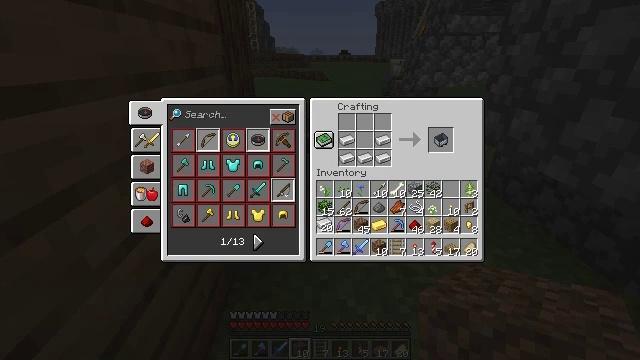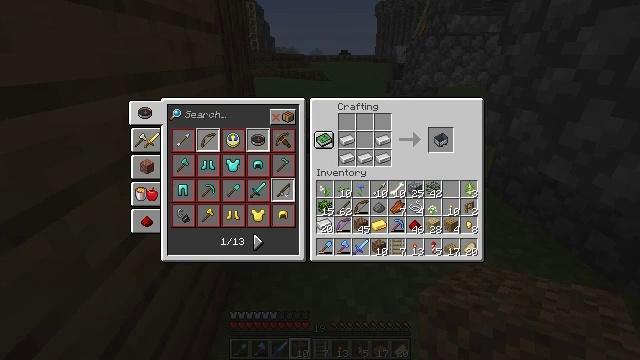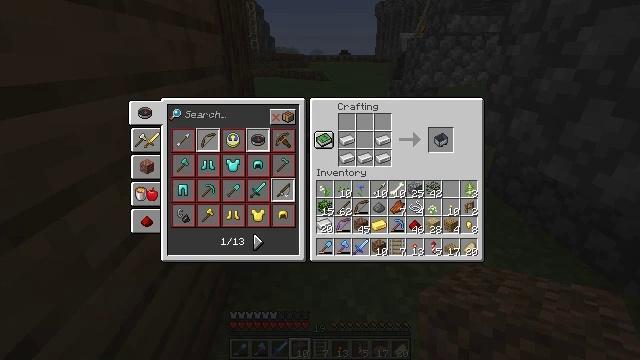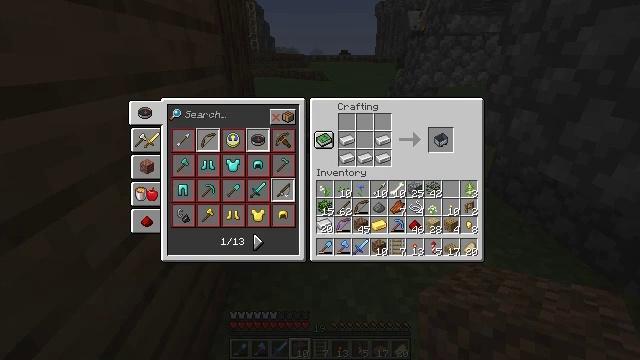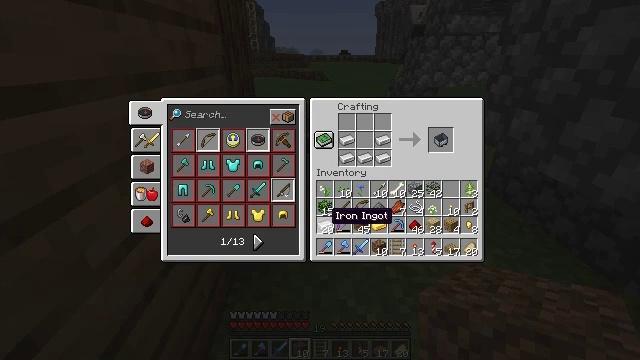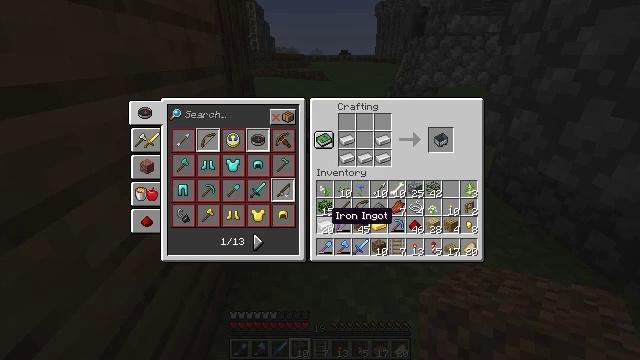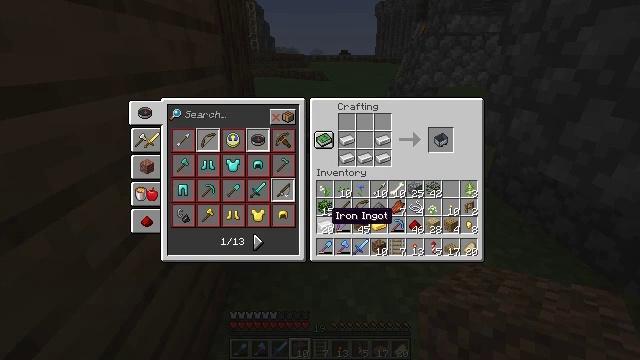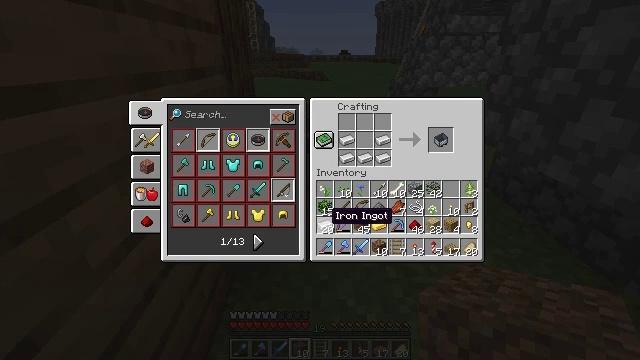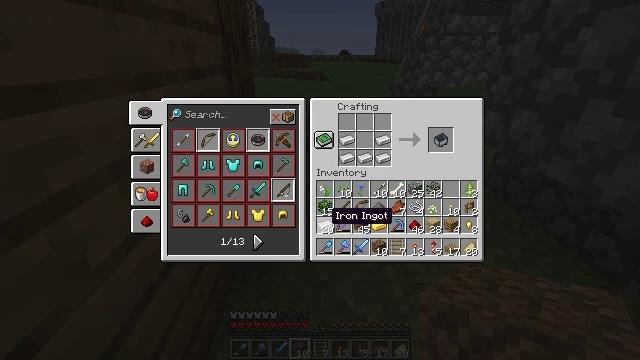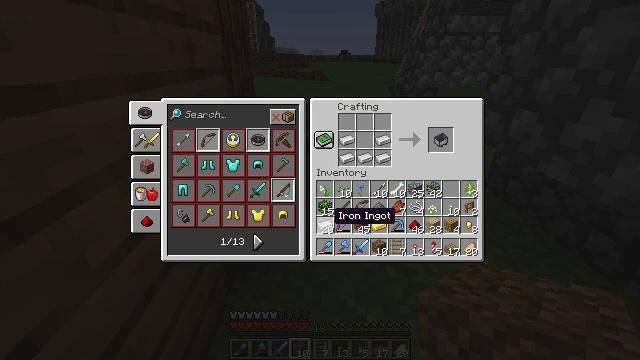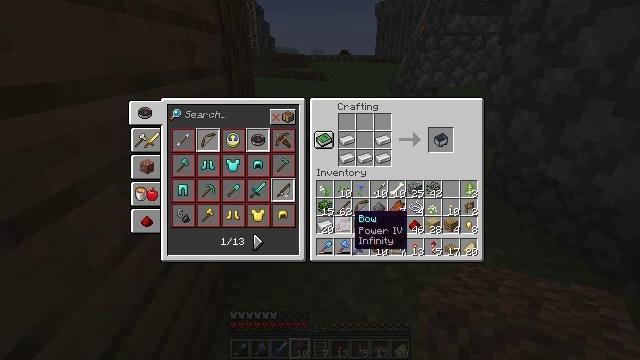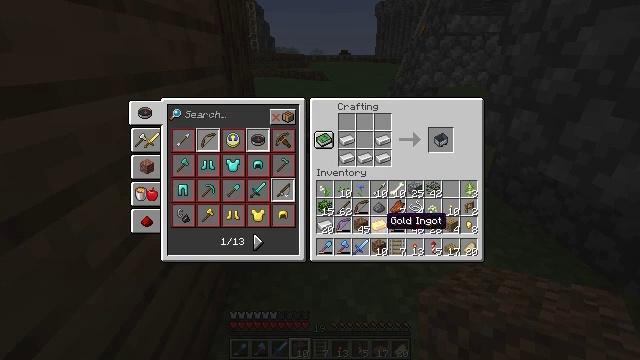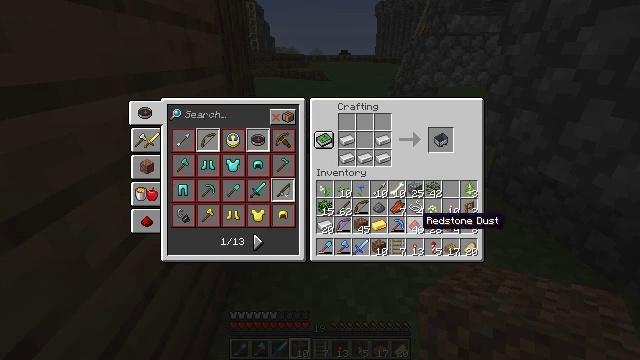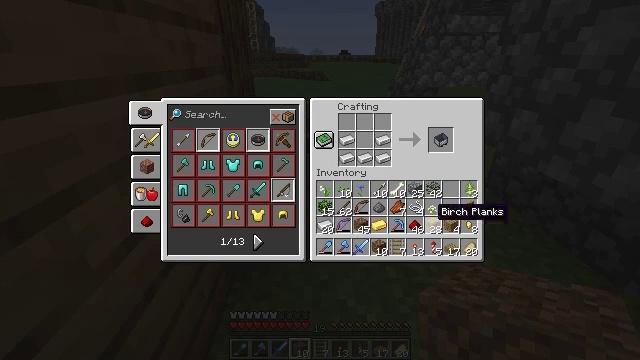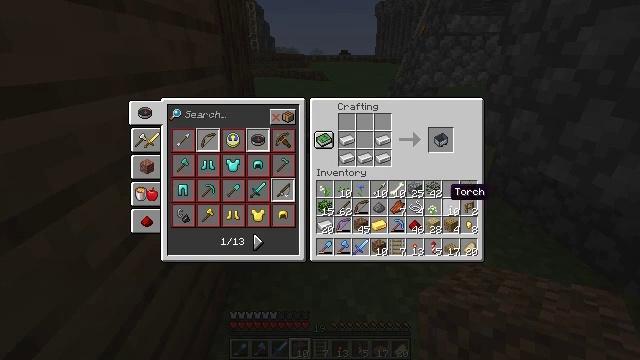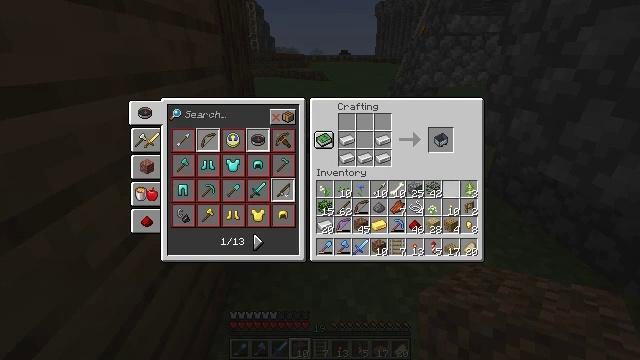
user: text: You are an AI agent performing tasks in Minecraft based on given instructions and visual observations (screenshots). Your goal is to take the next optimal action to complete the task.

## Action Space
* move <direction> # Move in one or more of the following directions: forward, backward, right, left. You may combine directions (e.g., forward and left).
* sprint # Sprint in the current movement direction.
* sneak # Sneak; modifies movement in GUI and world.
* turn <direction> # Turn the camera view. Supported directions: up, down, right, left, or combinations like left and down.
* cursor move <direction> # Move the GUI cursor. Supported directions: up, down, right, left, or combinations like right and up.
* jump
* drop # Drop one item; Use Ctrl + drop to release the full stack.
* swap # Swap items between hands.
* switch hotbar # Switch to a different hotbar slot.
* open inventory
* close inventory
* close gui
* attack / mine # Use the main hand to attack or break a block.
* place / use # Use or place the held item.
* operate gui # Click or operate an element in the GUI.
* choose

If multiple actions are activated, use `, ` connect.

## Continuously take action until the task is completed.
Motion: motion action
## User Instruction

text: Take iron ingots to craft a minecart.
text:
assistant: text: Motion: operate gui
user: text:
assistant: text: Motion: operate gui
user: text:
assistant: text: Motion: operate gui
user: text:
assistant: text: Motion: no_op
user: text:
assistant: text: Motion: no_op
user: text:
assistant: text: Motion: no_op
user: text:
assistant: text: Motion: no_op
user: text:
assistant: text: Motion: no_op
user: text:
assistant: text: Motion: no_op
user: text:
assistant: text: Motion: cursor move right
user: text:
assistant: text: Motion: cursor move right
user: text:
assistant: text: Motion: cursor move right
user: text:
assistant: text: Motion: cursor move right and up
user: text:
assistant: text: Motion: cursor move right and up
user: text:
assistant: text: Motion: cursor move up
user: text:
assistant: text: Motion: cursor move up
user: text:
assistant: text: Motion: cursor move up
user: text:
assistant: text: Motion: cursor move up
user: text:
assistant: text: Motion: no_op
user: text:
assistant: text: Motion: sneak
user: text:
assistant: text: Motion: sneak
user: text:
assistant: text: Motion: sneak
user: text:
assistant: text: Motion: sneak, operate gui
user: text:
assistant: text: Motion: sneak, operate gui
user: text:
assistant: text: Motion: sneak
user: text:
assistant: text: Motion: sneak
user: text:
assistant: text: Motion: sneak
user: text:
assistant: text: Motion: sneak